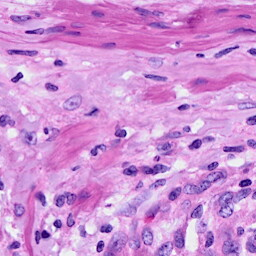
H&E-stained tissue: Ovarian